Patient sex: M
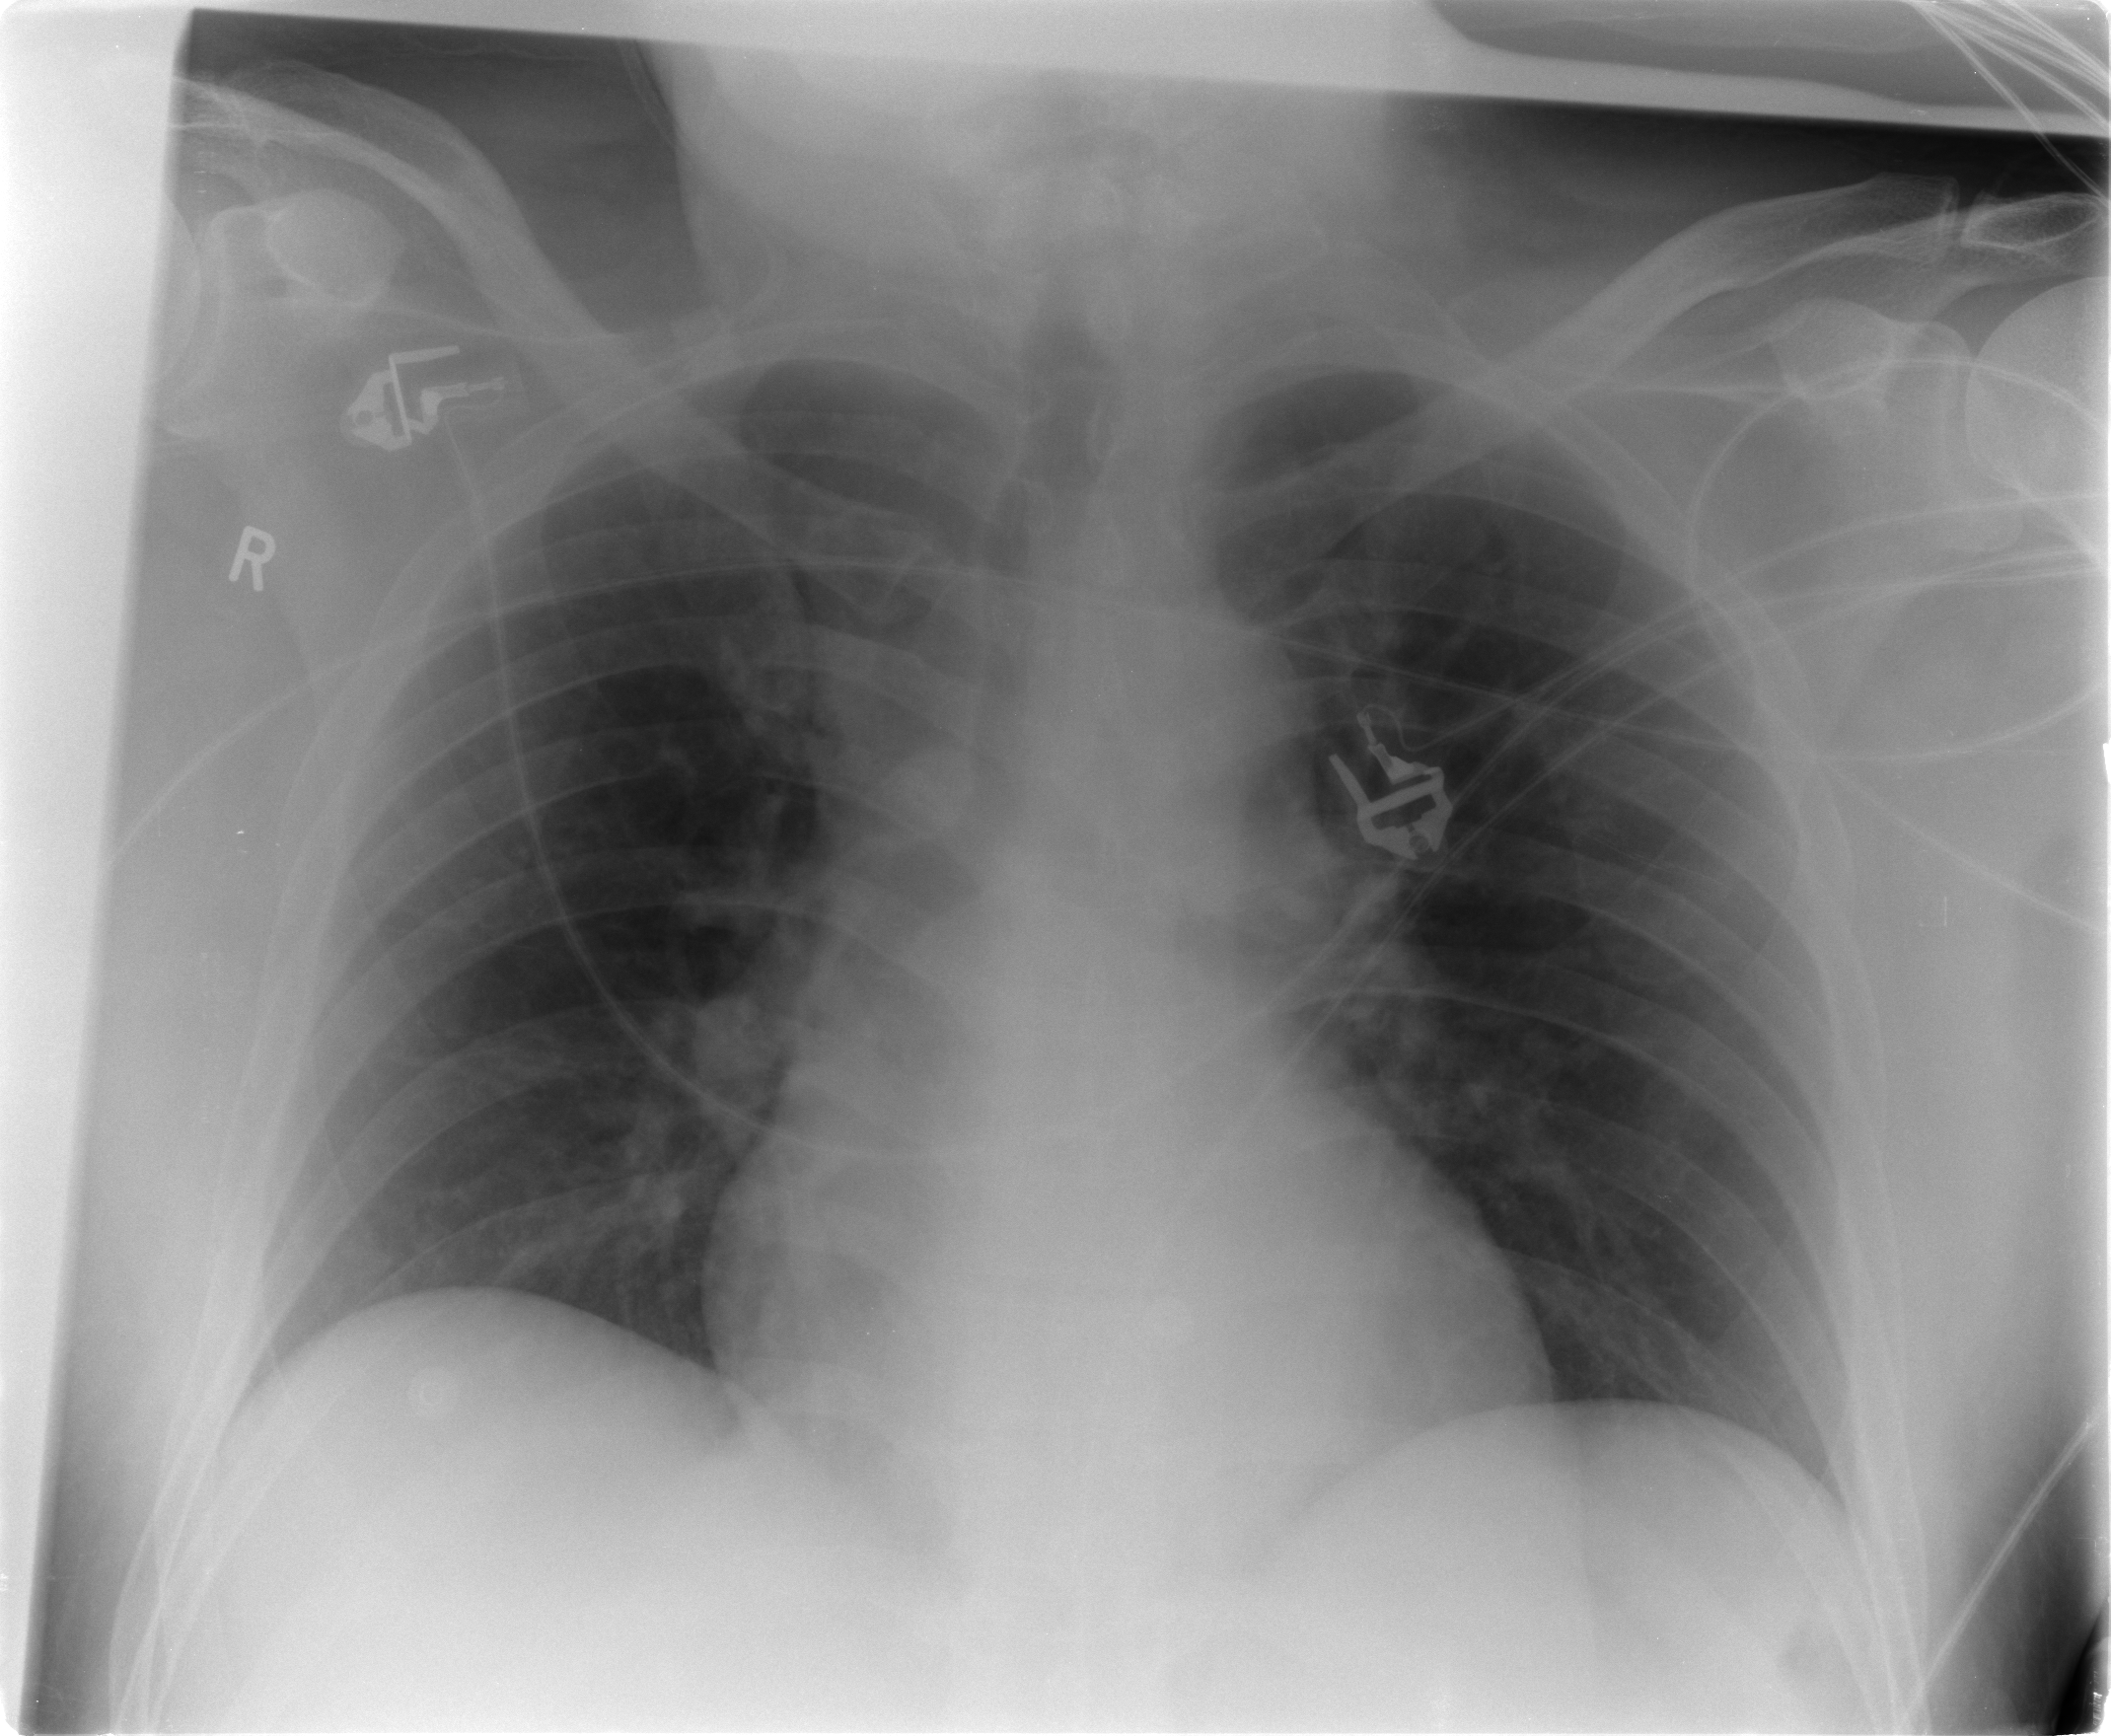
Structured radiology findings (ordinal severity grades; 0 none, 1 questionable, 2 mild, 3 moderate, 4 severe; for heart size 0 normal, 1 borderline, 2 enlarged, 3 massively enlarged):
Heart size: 0
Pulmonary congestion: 1
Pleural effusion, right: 0
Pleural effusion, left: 0
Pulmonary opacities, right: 0
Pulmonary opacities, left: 0
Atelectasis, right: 0
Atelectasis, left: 0